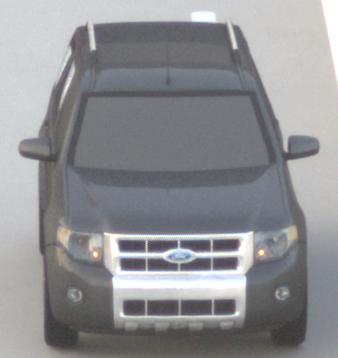
Make: Ford
Model: Escape Hybrid
Detailed model: -
Model produced from: 2004
Model produced until: 2012
Doors: 5
Color: gray
Road condition: dry road
Daytime: sunrise or sunset
Contrast: low contrast